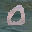
Label: 0